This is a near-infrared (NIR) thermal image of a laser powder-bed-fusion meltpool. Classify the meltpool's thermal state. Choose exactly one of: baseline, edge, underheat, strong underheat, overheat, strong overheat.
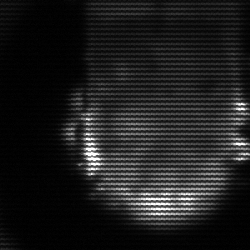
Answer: baseline